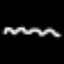
Label: squiggle